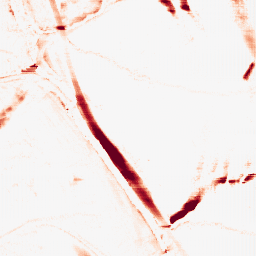
Category: morphological
Decomposition family: morphological_rect
Decomposition parameters: operation: opening
width: 20
height: 5
Upsampling method: fft_zeropad
Upsampling parameters: scale: 8
Upsampling scale: 8